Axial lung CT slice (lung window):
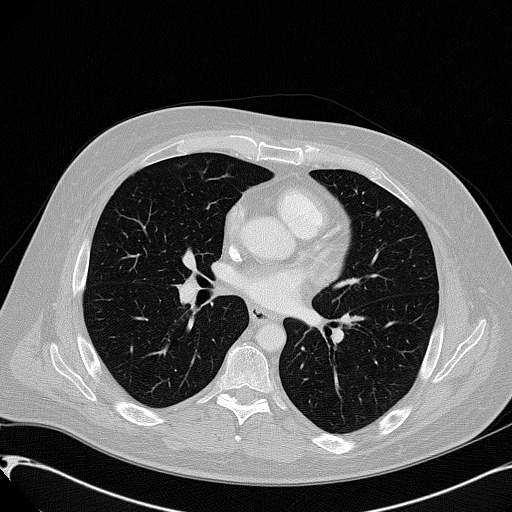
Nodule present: no